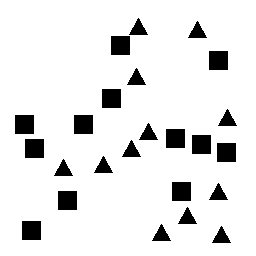
Squares: 12
Triangles: 12
Stars: 0
Total shapes: 24